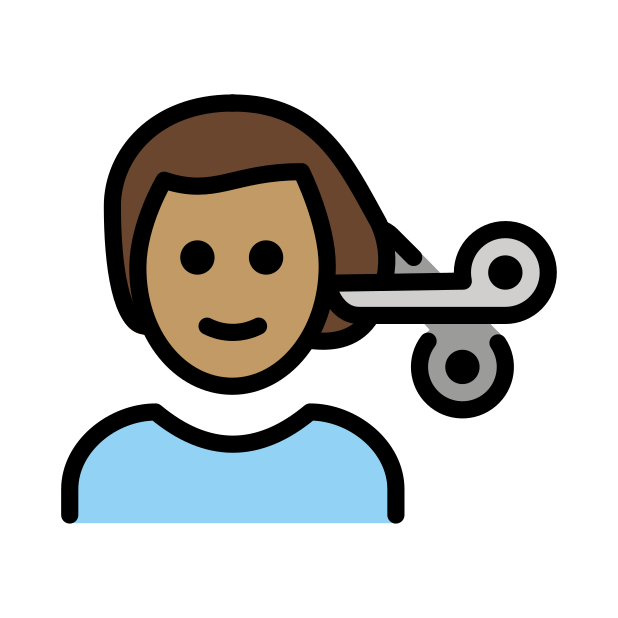
man getting haircut: medium skin tone